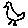
Label: bird